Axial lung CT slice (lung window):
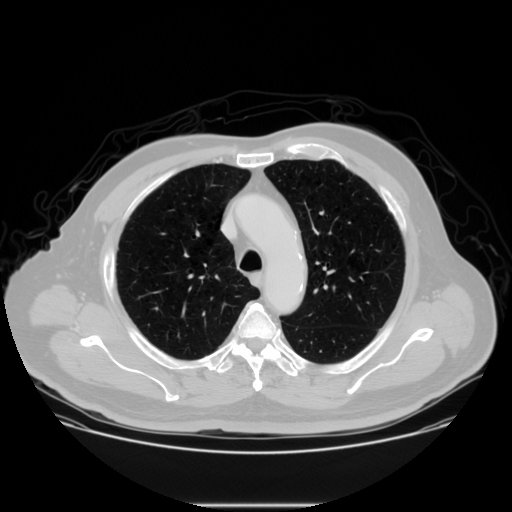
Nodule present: no